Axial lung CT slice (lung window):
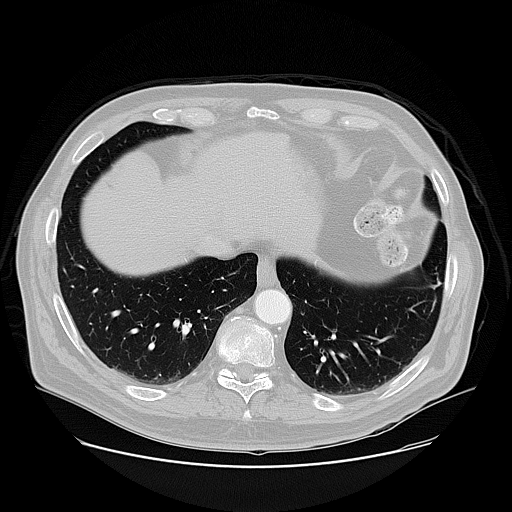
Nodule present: no